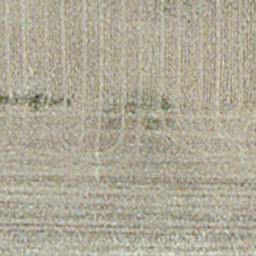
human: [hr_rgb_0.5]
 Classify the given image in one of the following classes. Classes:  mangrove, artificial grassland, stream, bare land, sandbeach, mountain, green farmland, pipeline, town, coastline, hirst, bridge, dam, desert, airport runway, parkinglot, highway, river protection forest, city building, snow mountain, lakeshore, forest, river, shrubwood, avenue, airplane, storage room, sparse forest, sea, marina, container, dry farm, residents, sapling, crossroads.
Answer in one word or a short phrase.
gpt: dry farm